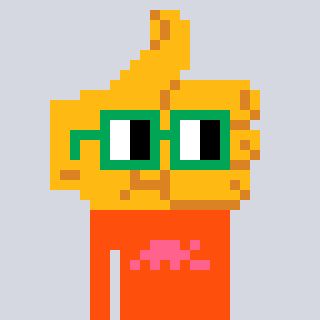
a pixel art character with square green glasses, a thumbsup-shaped head and a orange-colored body on a cool background